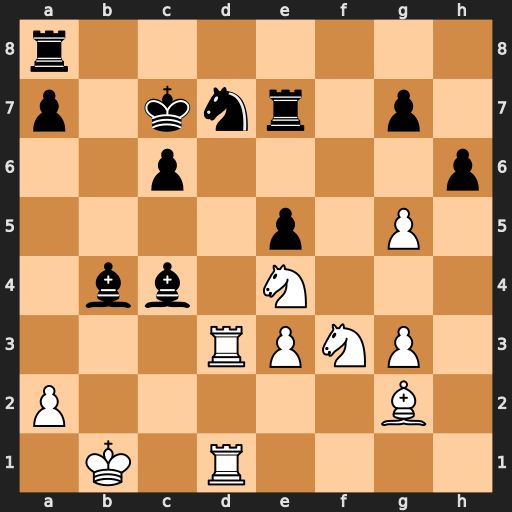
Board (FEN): r7/p1knr1p1/2p4p/4p1P1/1bb1N3/3RPNP1/P5B1/1K1R4
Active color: w
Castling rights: -
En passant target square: -
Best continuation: Rxd7+ Rxd7 Rxd7+ Kxd7 Nxe5+ Ke6 Nxc4